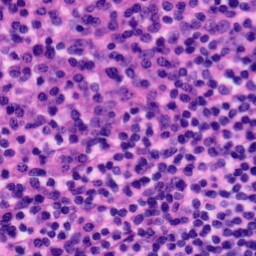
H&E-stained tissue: Tonsil